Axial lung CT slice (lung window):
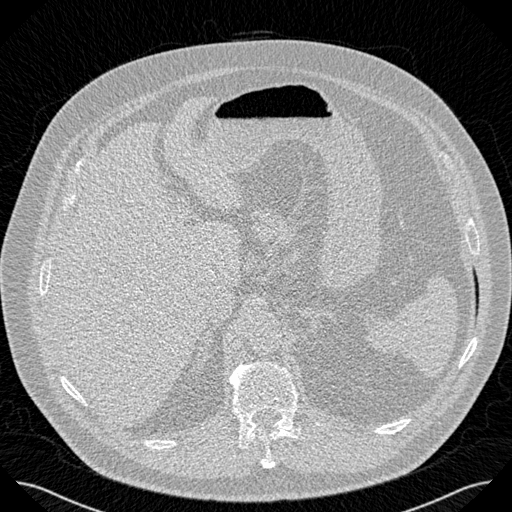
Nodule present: no